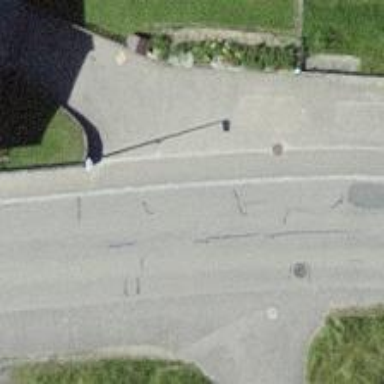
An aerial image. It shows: Sidewalk.